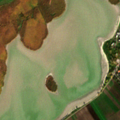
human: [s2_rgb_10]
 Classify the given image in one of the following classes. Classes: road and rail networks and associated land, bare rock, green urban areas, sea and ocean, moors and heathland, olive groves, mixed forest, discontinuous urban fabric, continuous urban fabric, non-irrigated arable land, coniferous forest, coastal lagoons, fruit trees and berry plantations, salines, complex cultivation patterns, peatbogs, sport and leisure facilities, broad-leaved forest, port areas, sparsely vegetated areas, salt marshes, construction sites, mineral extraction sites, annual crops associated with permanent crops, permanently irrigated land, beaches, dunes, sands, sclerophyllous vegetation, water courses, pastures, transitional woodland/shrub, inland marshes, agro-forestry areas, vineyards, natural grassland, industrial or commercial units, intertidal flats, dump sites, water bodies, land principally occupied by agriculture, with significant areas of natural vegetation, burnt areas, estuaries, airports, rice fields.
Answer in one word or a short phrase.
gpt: sport and leisure facilities, non-irrigated arable land, inland marshes, water bodies